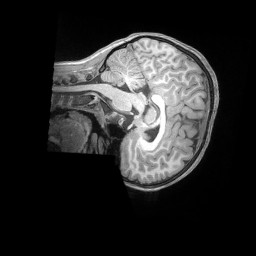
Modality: T1w
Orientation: sagittal
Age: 8
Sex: male
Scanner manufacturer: siemens
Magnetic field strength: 3 T
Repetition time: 2.53 s
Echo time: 0.00164 s